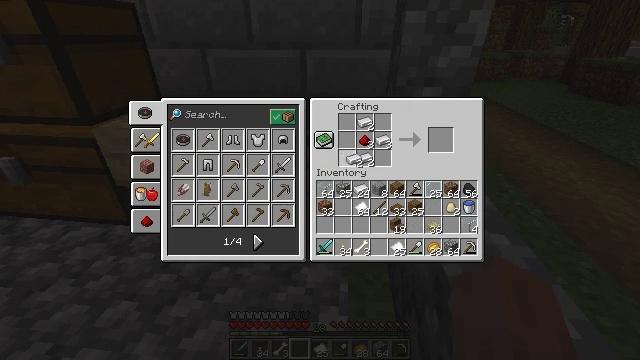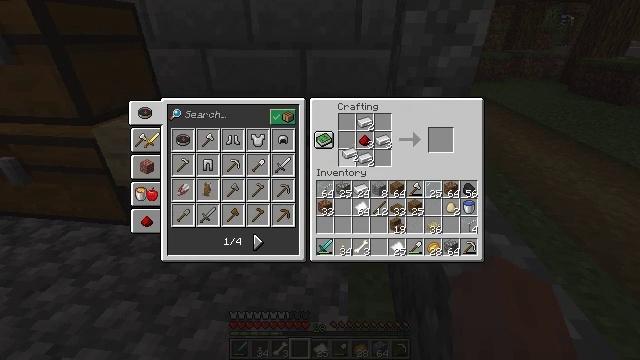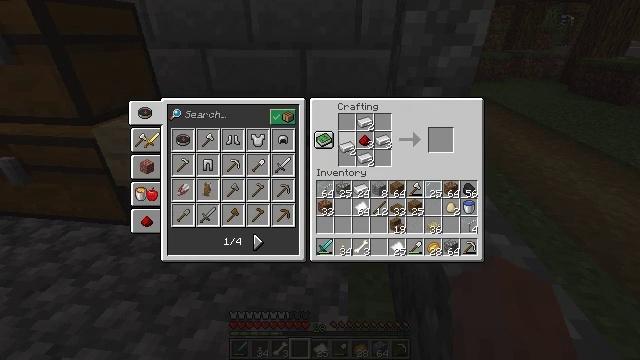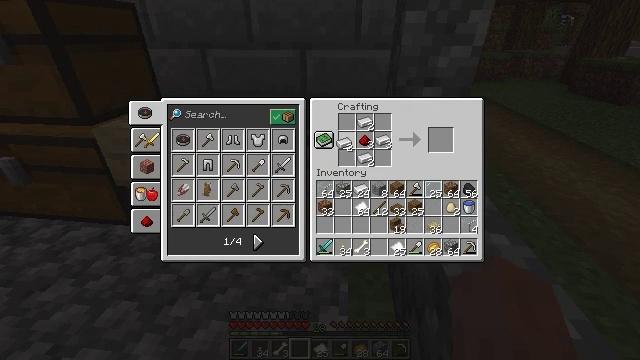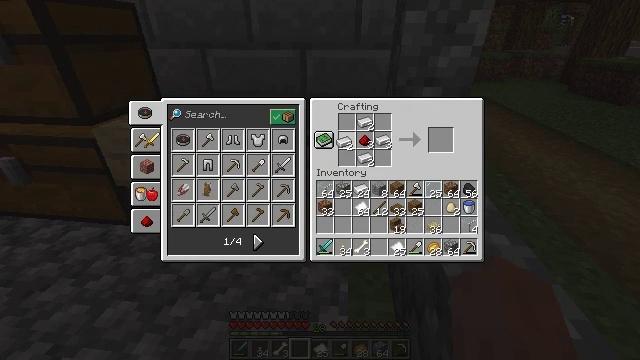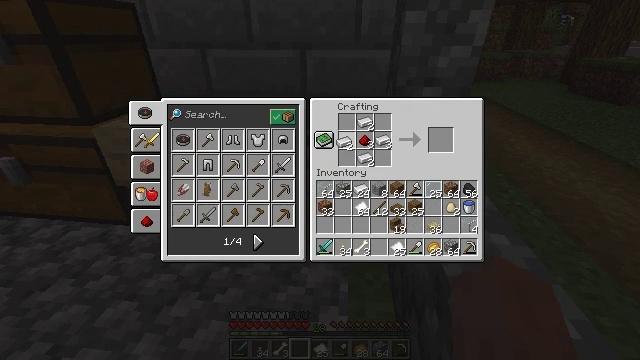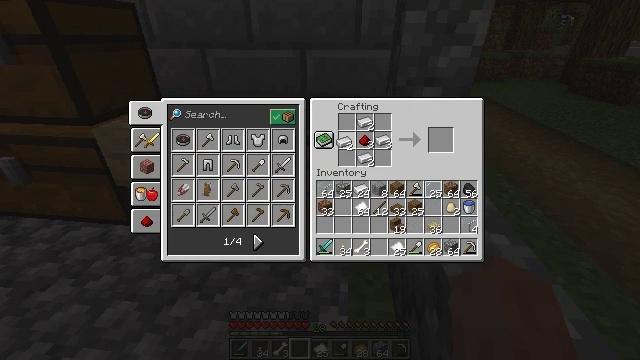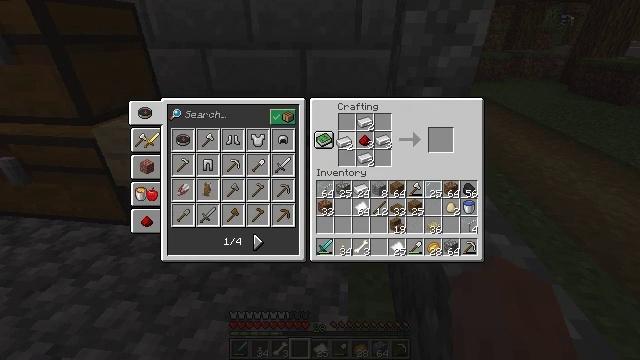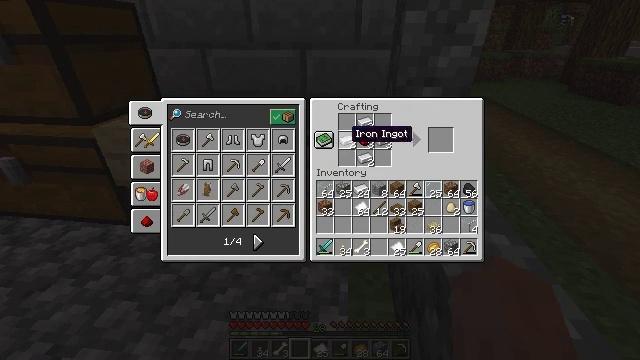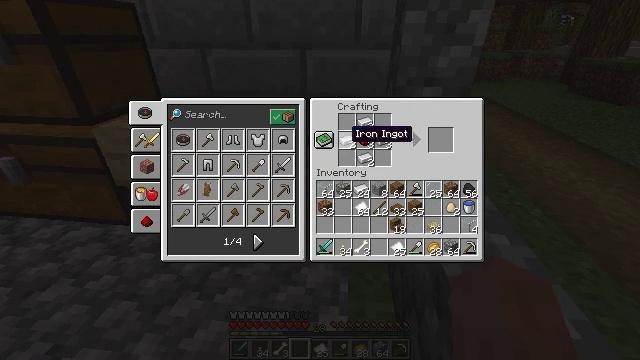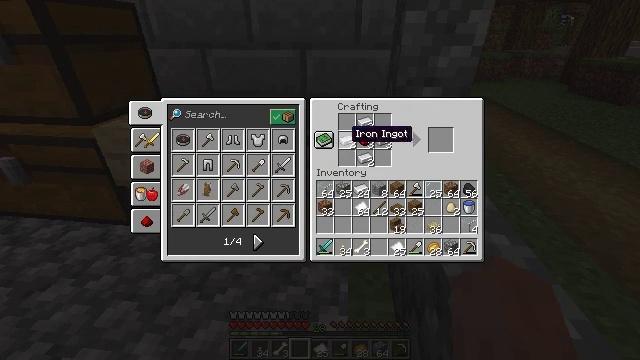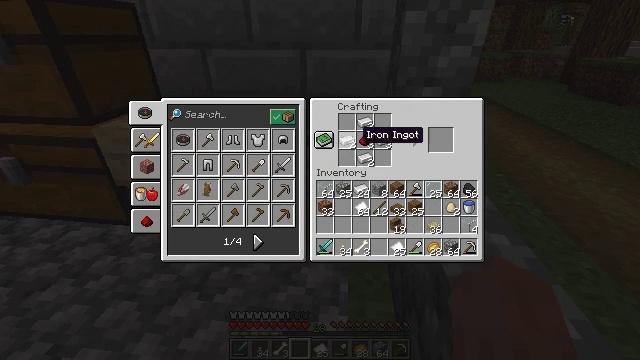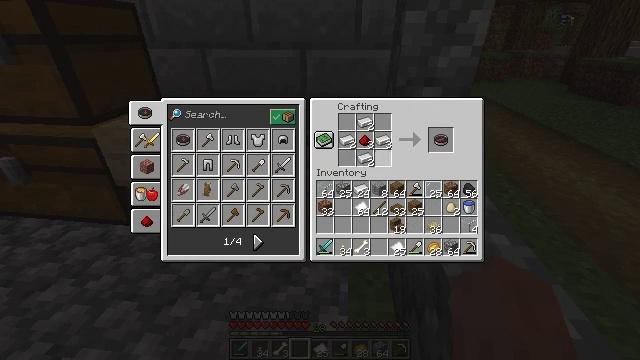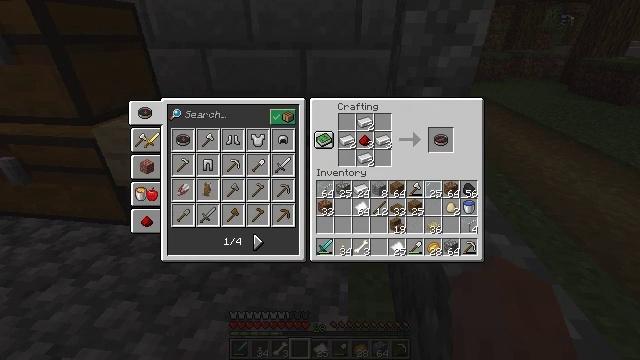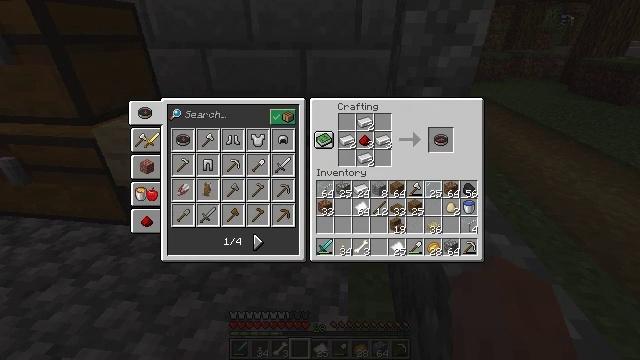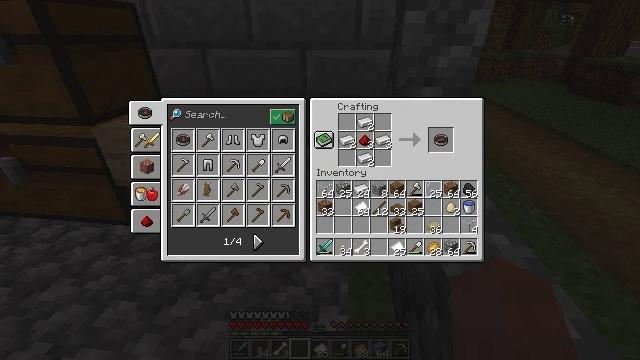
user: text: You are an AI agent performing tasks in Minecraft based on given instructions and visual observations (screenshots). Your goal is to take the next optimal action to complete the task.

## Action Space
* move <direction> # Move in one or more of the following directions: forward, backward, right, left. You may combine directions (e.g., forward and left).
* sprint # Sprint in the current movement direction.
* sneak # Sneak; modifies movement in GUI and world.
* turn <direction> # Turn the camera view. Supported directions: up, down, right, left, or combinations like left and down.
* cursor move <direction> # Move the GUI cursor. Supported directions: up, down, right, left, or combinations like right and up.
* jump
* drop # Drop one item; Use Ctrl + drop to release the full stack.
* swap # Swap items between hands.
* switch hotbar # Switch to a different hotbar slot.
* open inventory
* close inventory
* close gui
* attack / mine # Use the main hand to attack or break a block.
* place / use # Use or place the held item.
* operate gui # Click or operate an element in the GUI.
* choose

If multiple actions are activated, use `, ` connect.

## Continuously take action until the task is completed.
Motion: motion action
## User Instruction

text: Make a compass on the crafting table using the correct recipe.
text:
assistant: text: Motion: no_op
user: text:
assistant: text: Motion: no_op
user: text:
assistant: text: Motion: no_op
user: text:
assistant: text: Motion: no_op
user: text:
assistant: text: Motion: operate gui
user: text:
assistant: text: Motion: operate gui
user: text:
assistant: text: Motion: operate gui
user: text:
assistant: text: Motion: no_op
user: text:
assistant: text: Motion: no_op
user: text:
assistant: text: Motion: no_op
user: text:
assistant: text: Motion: cursor move right
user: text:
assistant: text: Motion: cursor move right
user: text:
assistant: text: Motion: cursor move right
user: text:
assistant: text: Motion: cursor move right
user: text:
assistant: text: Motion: cursor move right
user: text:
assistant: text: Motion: no_op
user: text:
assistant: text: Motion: no_op
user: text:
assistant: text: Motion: no_op
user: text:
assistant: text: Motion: no_op
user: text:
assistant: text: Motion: no_op
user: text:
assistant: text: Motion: no_op
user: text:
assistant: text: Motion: no_op
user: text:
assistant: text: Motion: sneak
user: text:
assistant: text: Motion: sneak
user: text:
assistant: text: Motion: sneak
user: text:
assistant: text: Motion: sneak
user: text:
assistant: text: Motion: sneak
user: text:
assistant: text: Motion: sneak
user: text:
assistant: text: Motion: sneak
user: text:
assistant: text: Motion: sneak